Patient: sex F, age 38
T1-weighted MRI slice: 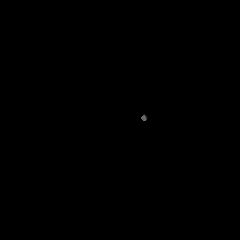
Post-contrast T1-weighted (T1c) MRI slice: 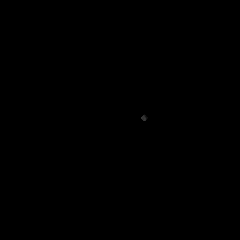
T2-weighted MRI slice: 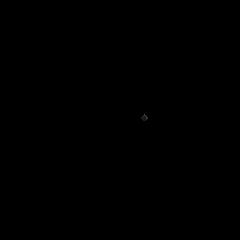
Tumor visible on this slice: no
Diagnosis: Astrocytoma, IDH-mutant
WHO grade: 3